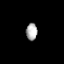
Tissue: prostate
Cell type: T cells
Senescence score: 0.2346
Nuclear area (px): 186
Mean DAPI intensity: 174.78